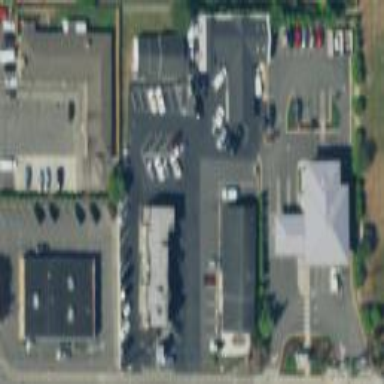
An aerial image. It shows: Retail area.